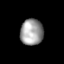
Tissue: lung
Cell type: Endothelial cells
Senescence score: 0.2179
Nuclear area (px): 588
Mean DAPI intensity: 157.537